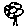
Label: flower